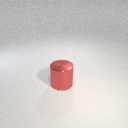
large red metal cylinder